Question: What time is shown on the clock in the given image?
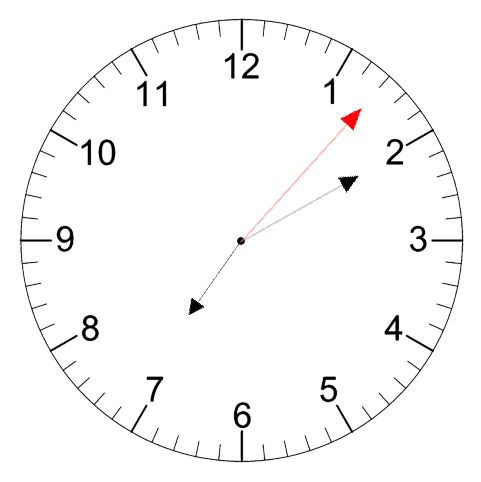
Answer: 07:10:07